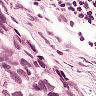
Metastatic tissue present: yes